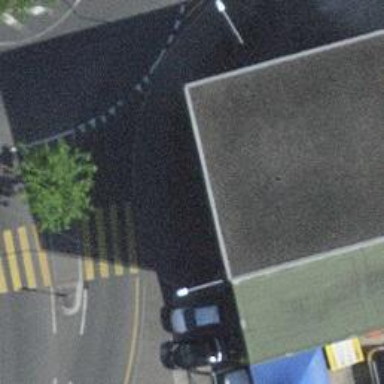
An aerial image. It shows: Kerb barrier.